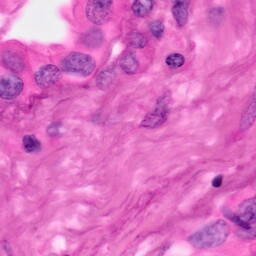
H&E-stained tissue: Pancreatic